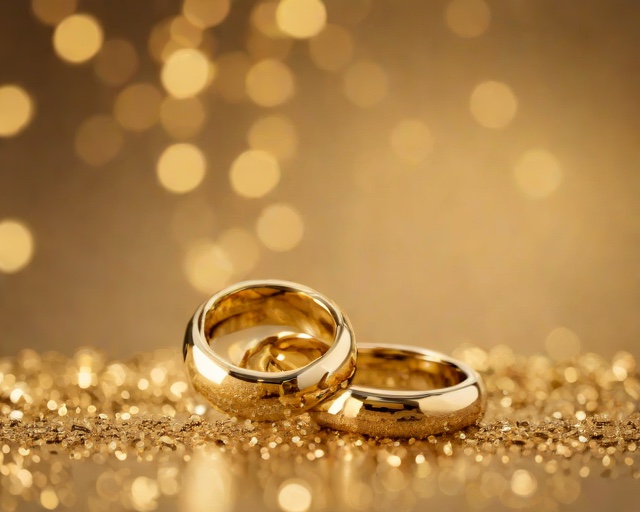
Category: Anniversary